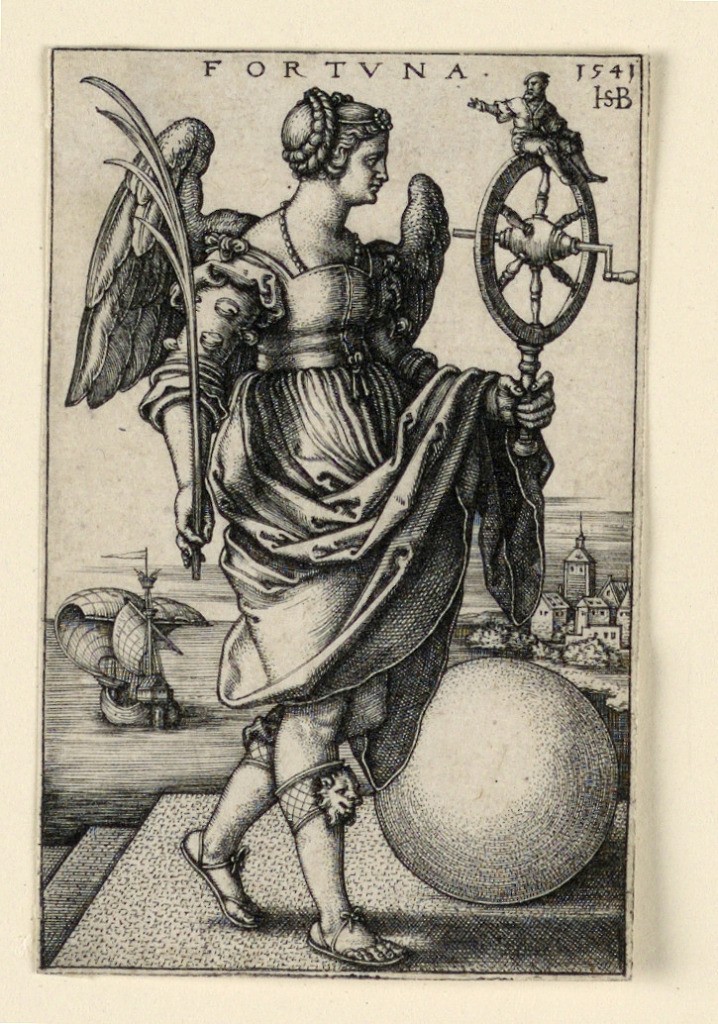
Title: Fortuna (Fortune)
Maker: Hans Sebald Beham, German, 1500–1550
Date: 1541
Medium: Engraving on laid paper
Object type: Print
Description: Vertical rectangle. A winged figure of a woman, standing in profile, facing right. She holds a palm in her left hand; a wheel on which sits a small figure in her right hand. In the distance at left, a ship in full-sail. Title above: ''FORTUNA''